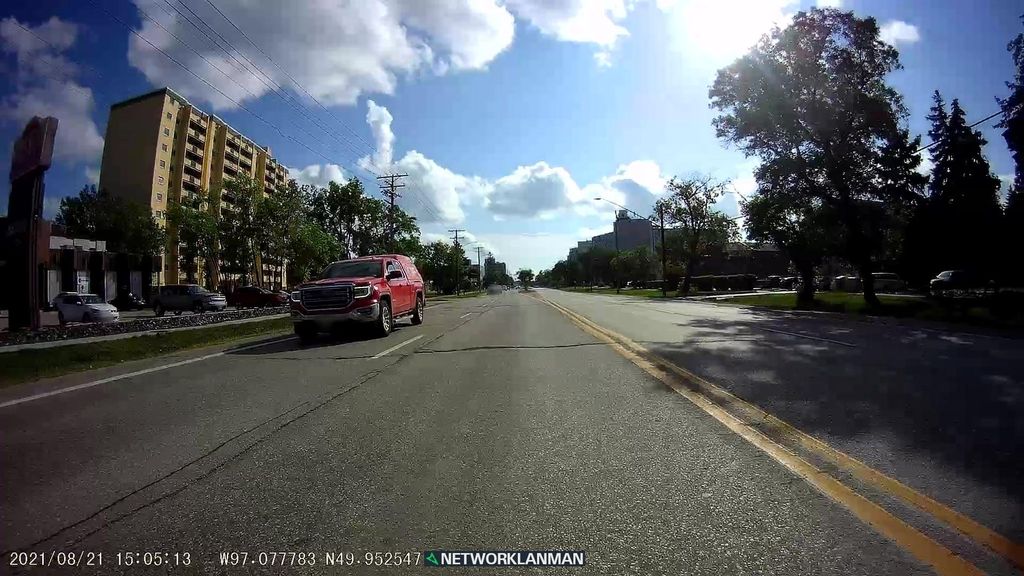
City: winnipeg